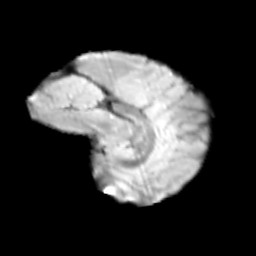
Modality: T2w
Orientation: sagittal
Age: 12
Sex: male
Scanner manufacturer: siemens
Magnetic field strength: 3 T
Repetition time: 3.8 s
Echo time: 0.07 s